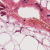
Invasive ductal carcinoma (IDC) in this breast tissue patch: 0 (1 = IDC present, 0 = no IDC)